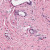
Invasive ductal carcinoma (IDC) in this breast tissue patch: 0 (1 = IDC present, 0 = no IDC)